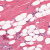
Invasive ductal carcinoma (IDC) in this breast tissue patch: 0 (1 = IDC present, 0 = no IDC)